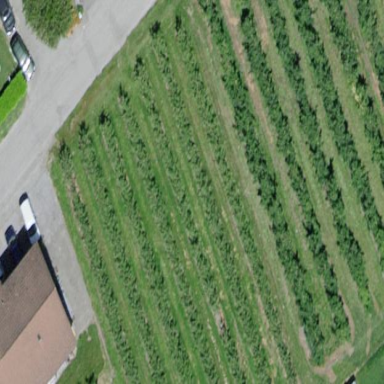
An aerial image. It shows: Orchard.